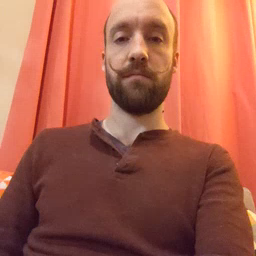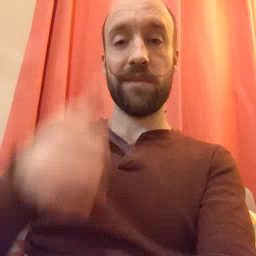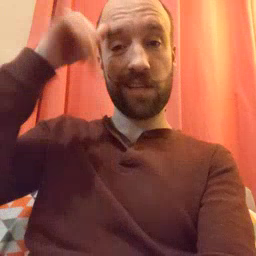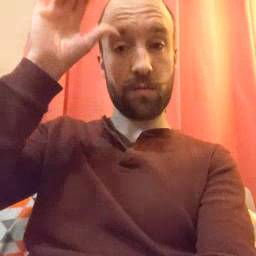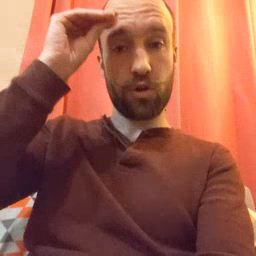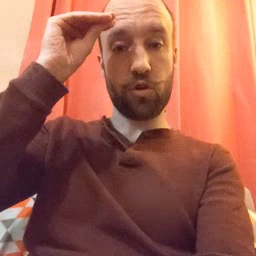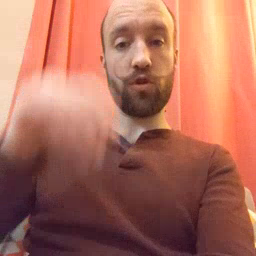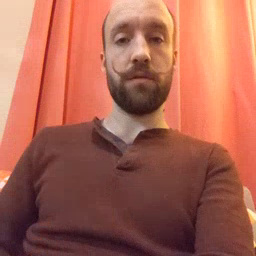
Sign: cowboy